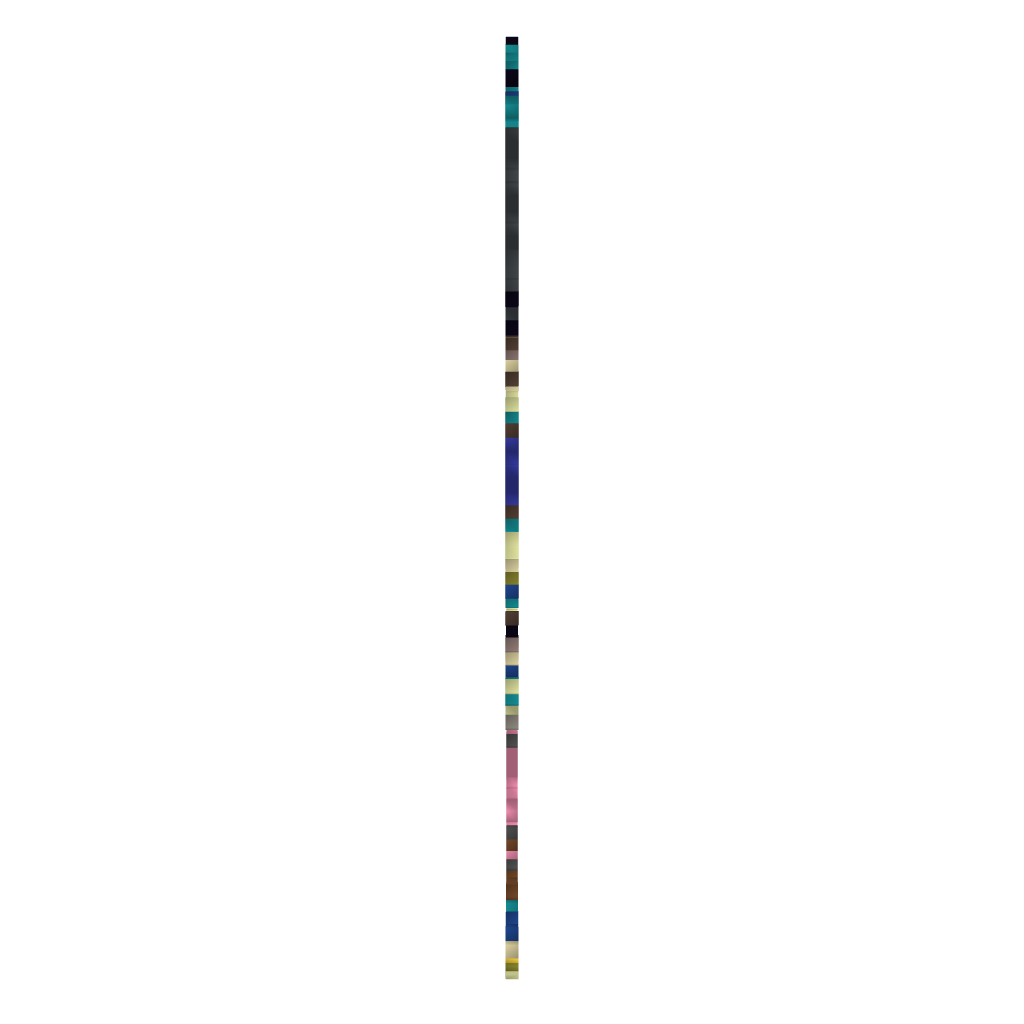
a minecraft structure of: Wily Machine #10 (ErnieCIII)